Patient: sex F, age 39
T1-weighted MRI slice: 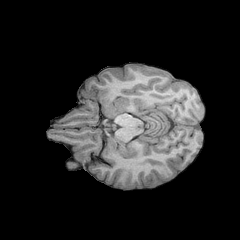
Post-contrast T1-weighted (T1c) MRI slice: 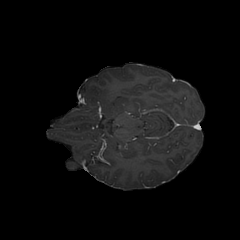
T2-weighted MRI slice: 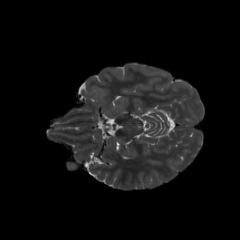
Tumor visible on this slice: yes
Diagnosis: Astrocytoma, IDH-mutant
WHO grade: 2